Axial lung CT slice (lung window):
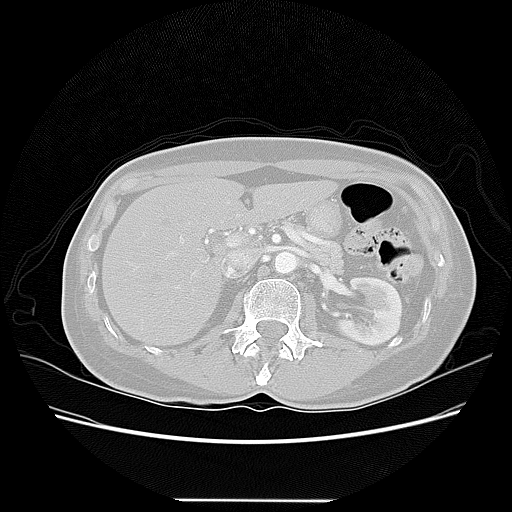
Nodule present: no